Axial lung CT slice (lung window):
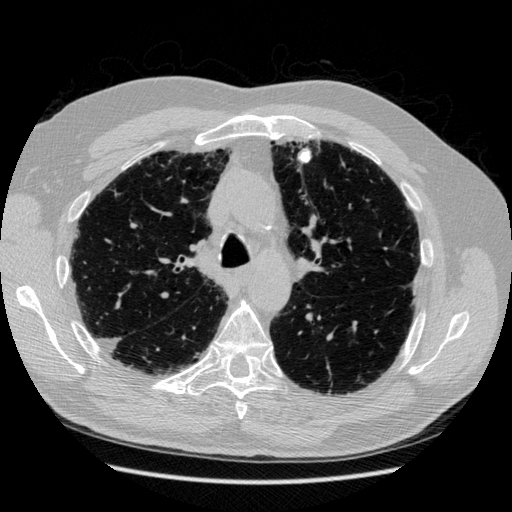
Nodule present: yes
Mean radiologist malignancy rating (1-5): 1